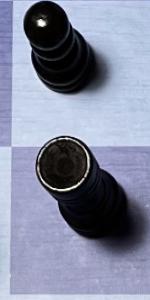
Label: Rook_Black